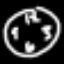
Label: clock